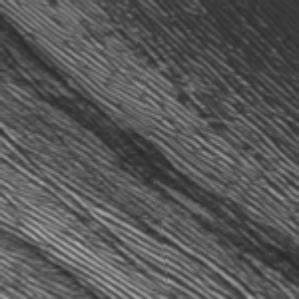
Label: frost